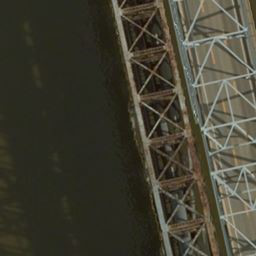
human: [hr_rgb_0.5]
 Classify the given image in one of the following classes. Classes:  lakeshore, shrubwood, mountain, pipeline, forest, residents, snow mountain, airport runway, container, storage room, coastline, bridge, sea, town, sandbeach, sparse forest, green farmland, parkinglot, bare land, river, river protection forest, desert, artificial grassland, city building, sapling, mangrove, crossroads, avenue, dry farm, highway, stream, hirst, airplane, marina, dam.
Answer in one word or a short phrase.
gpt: bridge